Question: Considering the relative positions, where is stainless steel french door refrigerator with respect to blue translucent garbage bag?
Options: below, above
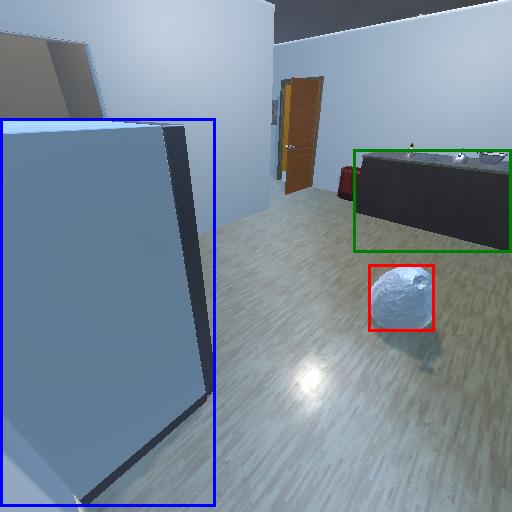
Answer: below